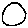
Label: circle